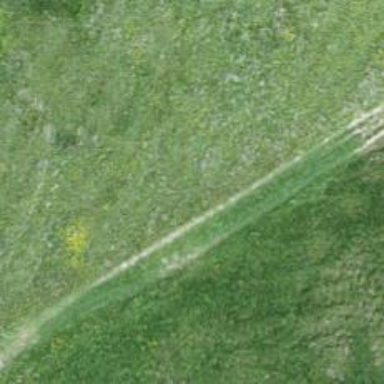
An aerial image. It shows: Track with grass surface categorized as grade4 tracktype.